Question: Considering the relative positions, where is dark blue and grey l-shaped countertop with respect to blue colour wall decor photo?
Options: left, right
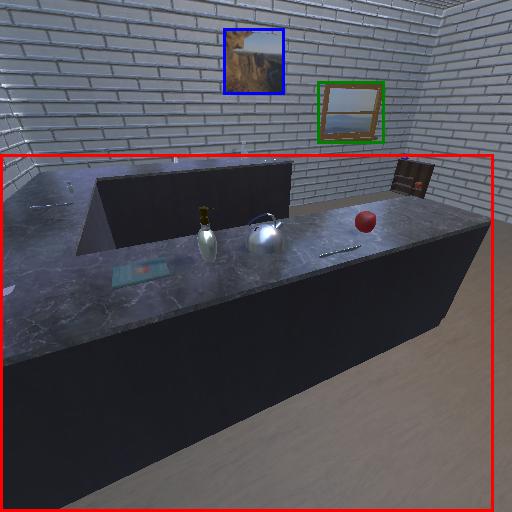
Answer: left